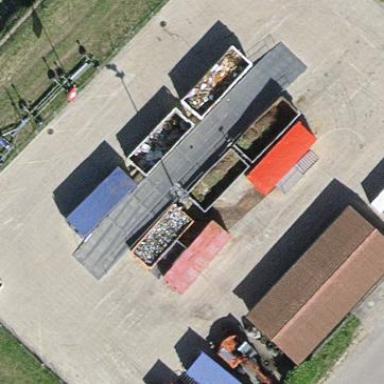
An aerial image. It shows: Recycling center that accepts scrap metal and garden waste.